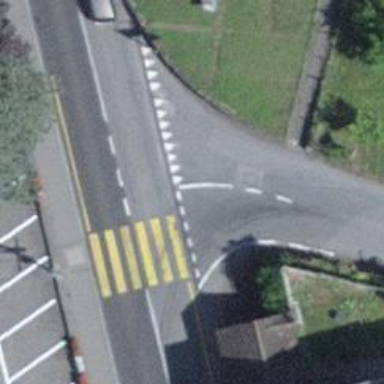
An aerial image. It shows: Primary road with asphalt surface. There is separate sidewalk.